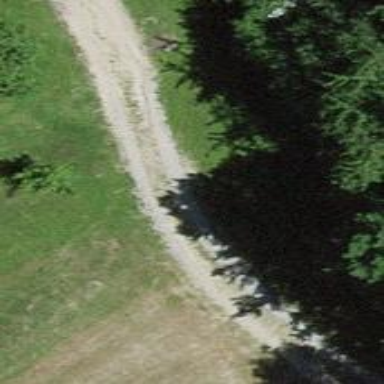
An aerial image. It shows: Track with grade2 concrete lanes.